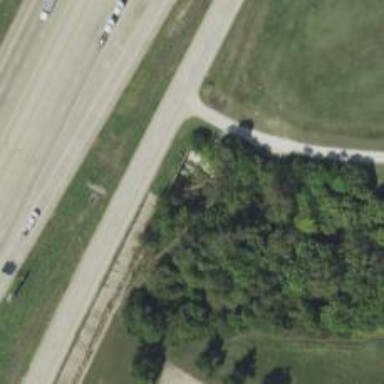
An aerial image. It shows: Culvert tunnel.